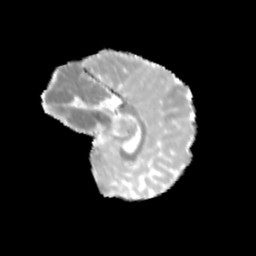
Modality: MD
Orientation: sagittal
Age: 9
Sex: male
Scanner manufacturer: siemens
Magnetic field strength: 3 T
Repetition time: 3.8 s
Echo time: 0.07 s